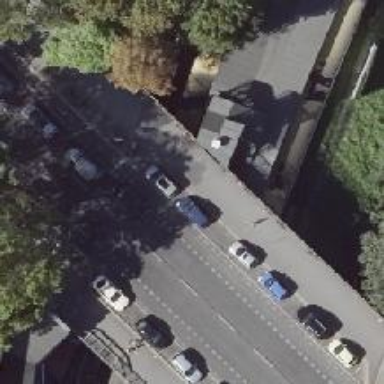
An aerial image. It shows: Tertiary road with asphalt surface crossing bridge. There are separate sidewalks and parallel parking lanes on both sides. The road also has designated cycle lanes.